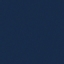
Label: SeaLake